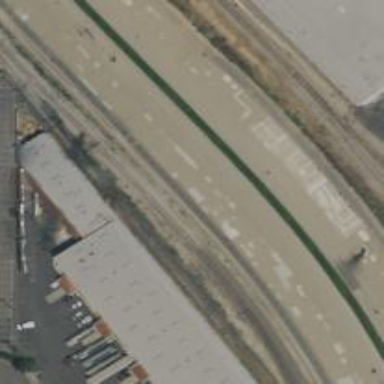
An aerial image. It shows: Disused railway spur service.